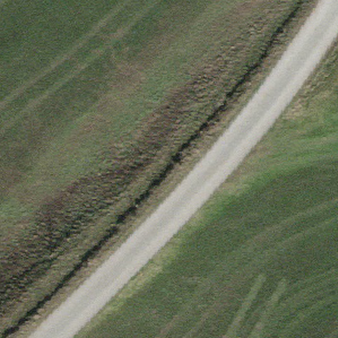
Label: other